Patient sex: M
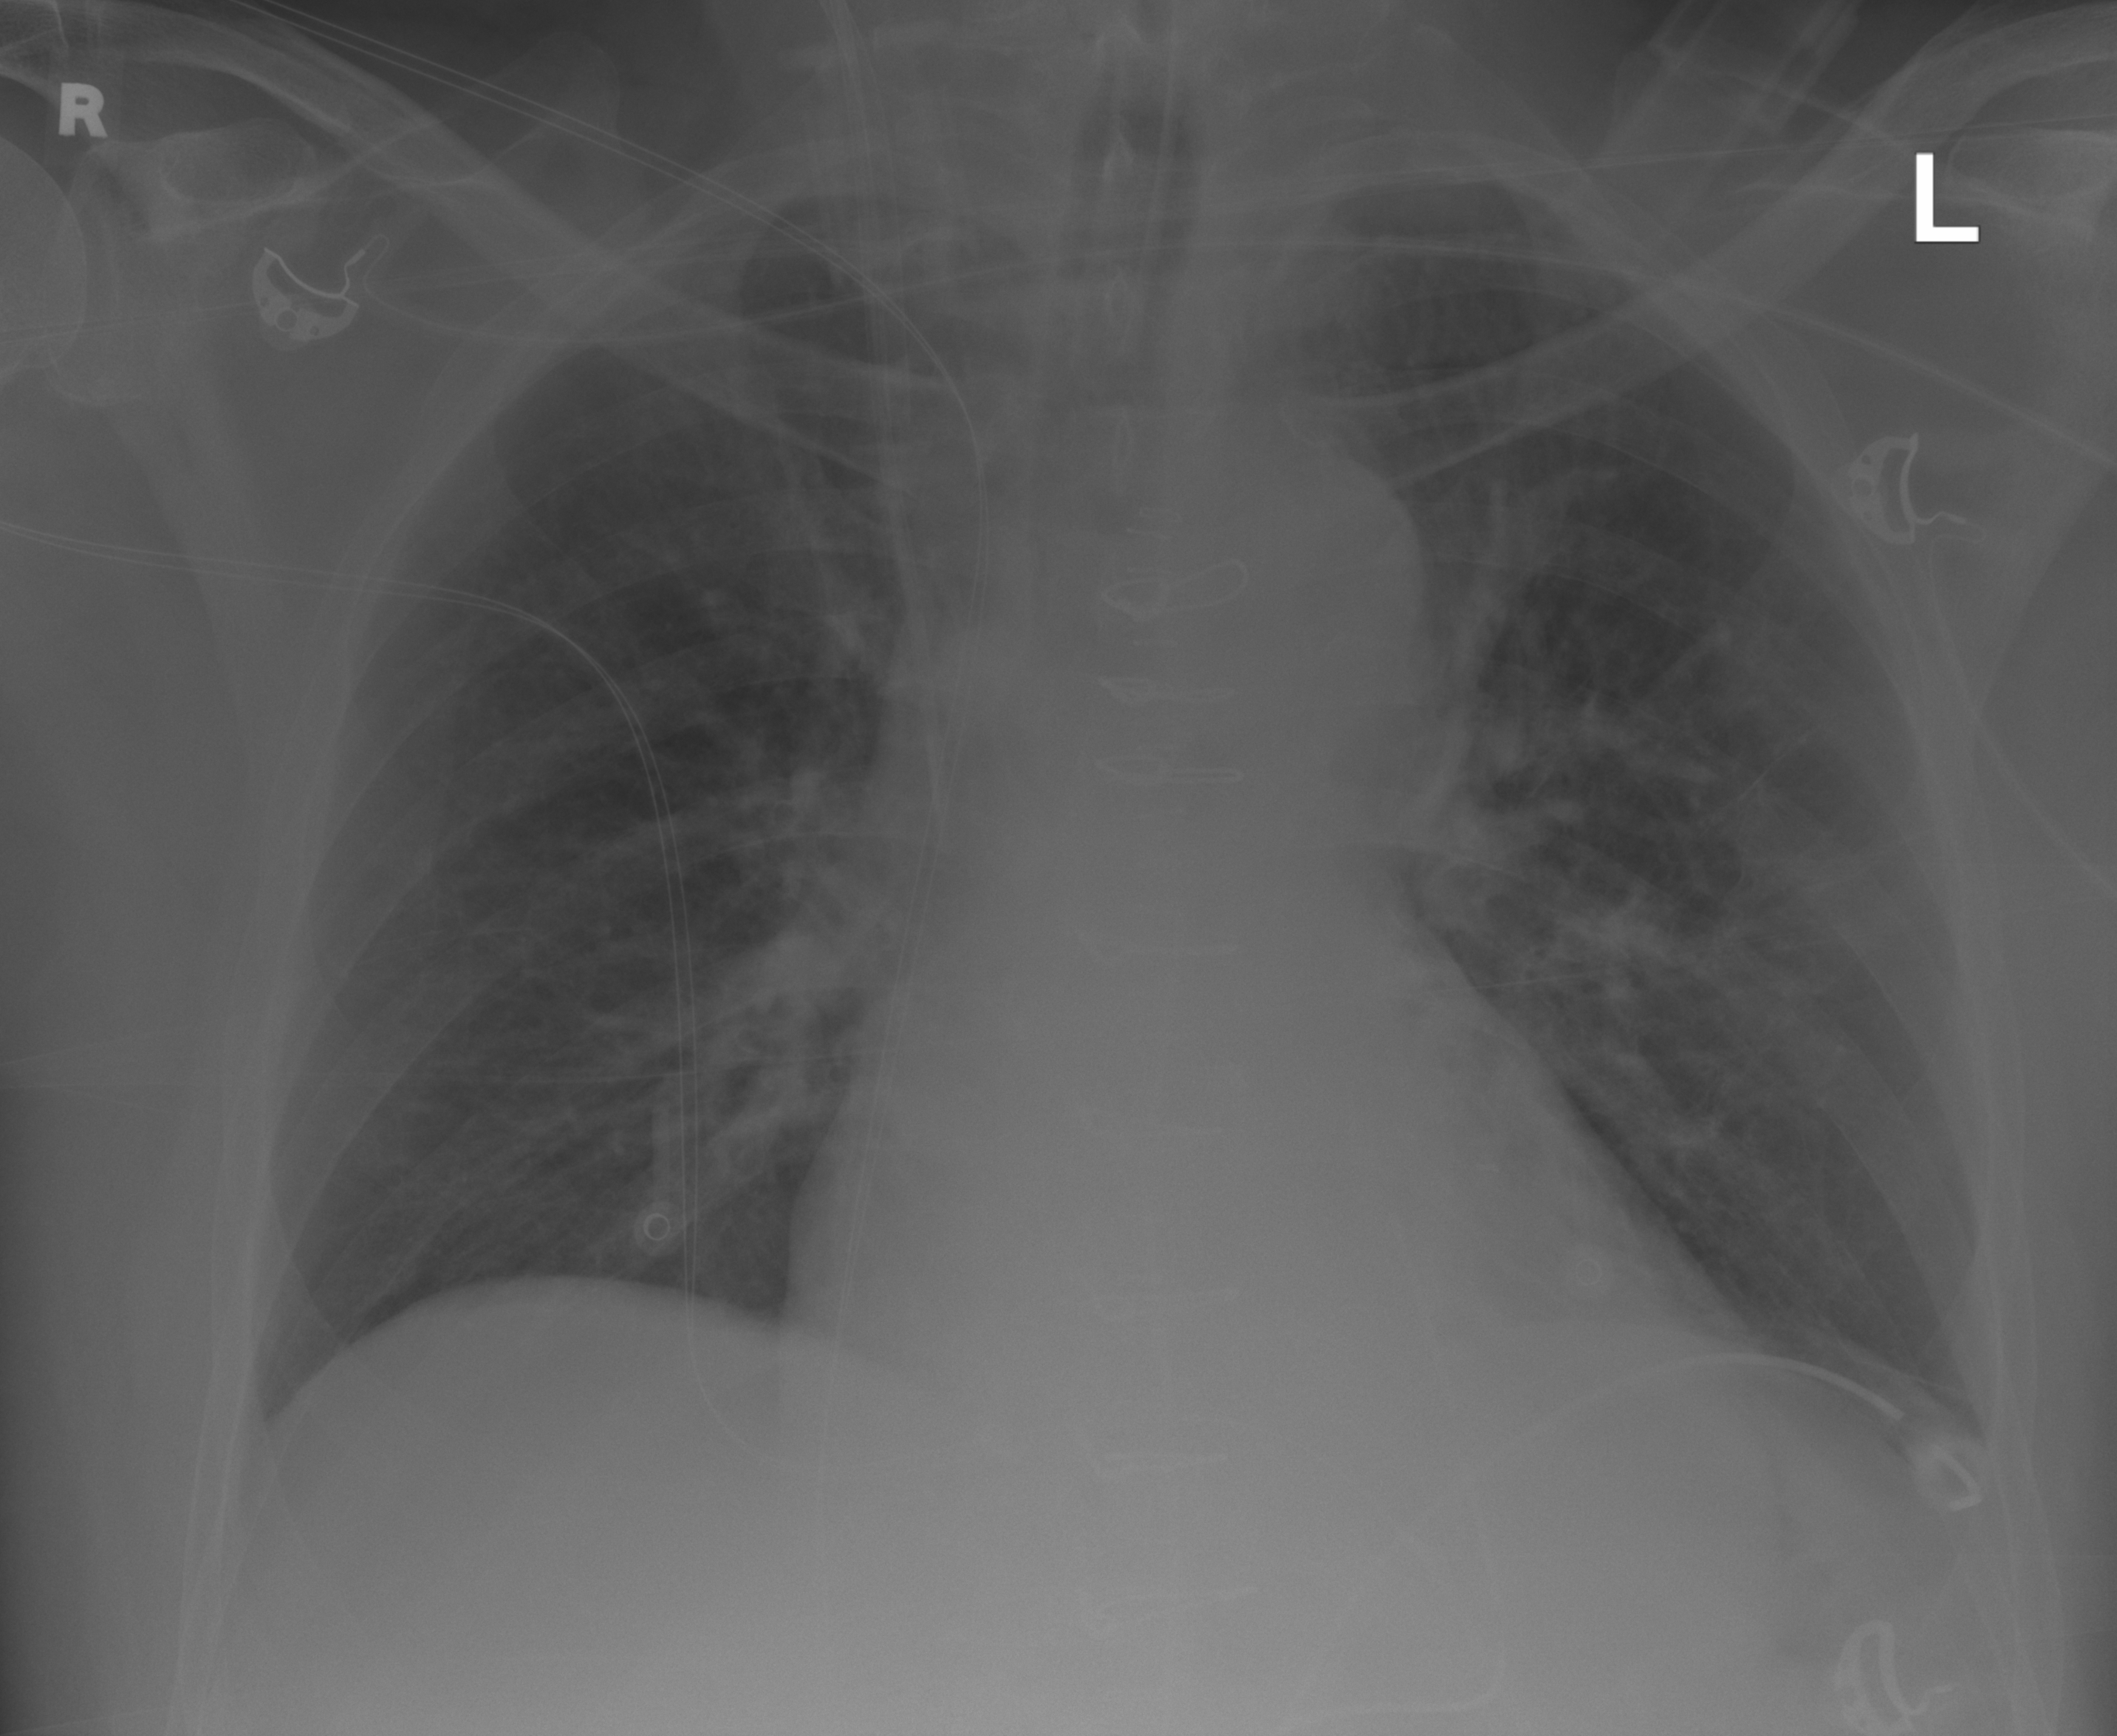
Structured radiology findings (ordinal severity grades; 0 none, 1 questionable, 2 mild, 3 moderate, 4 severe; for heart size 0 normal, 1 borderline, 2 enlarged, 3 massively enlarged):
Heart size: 1
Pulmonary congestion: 2
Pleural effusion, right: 0
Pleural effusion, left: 1
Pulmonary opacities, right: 0
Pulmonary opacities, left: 0
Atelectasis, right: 0
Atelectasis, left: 0